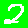
Digit: 2